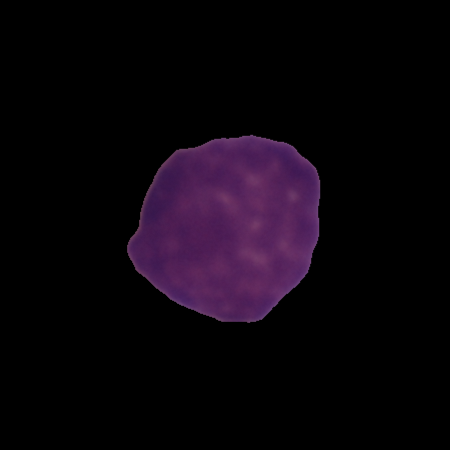
Label: healthy